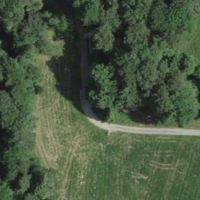
EUNIS habitat code: 44
Species observed at this site:
Fagus sylvatica